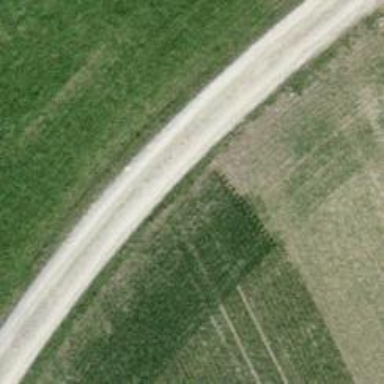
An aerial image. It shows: Track with grade 1 quality.